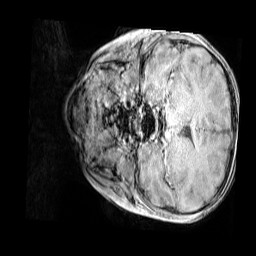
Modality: MP2RAGE
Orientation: coronal
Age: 11
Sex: male
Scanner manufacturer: siemens
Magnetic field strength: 3 T
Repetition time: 4 s
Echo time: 0.00299 s